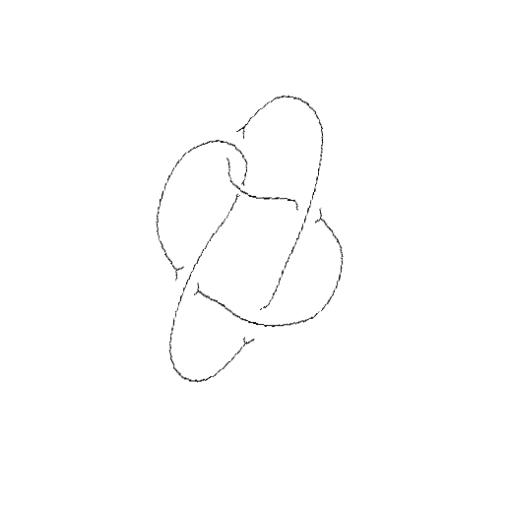
Crossing number: 5